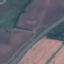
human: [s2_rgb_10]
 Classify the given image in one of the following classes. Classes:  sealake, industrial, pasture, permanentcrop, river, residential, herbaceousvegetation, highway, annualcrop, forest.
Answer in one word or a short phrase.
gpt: Highway